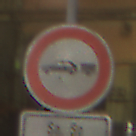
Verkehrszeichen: VerbotPersonenkraftwagenMitAnhaenger
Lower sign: ZeitangabenMitBeschraenkungAufWochentage9
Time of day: Night
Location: Outdoor (Urban)
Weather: PartlyCloudy
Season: NotSpecified
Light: Artificial